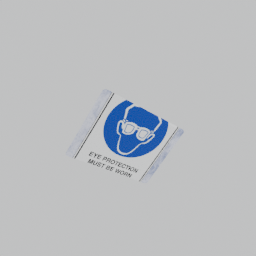
Label: decoration